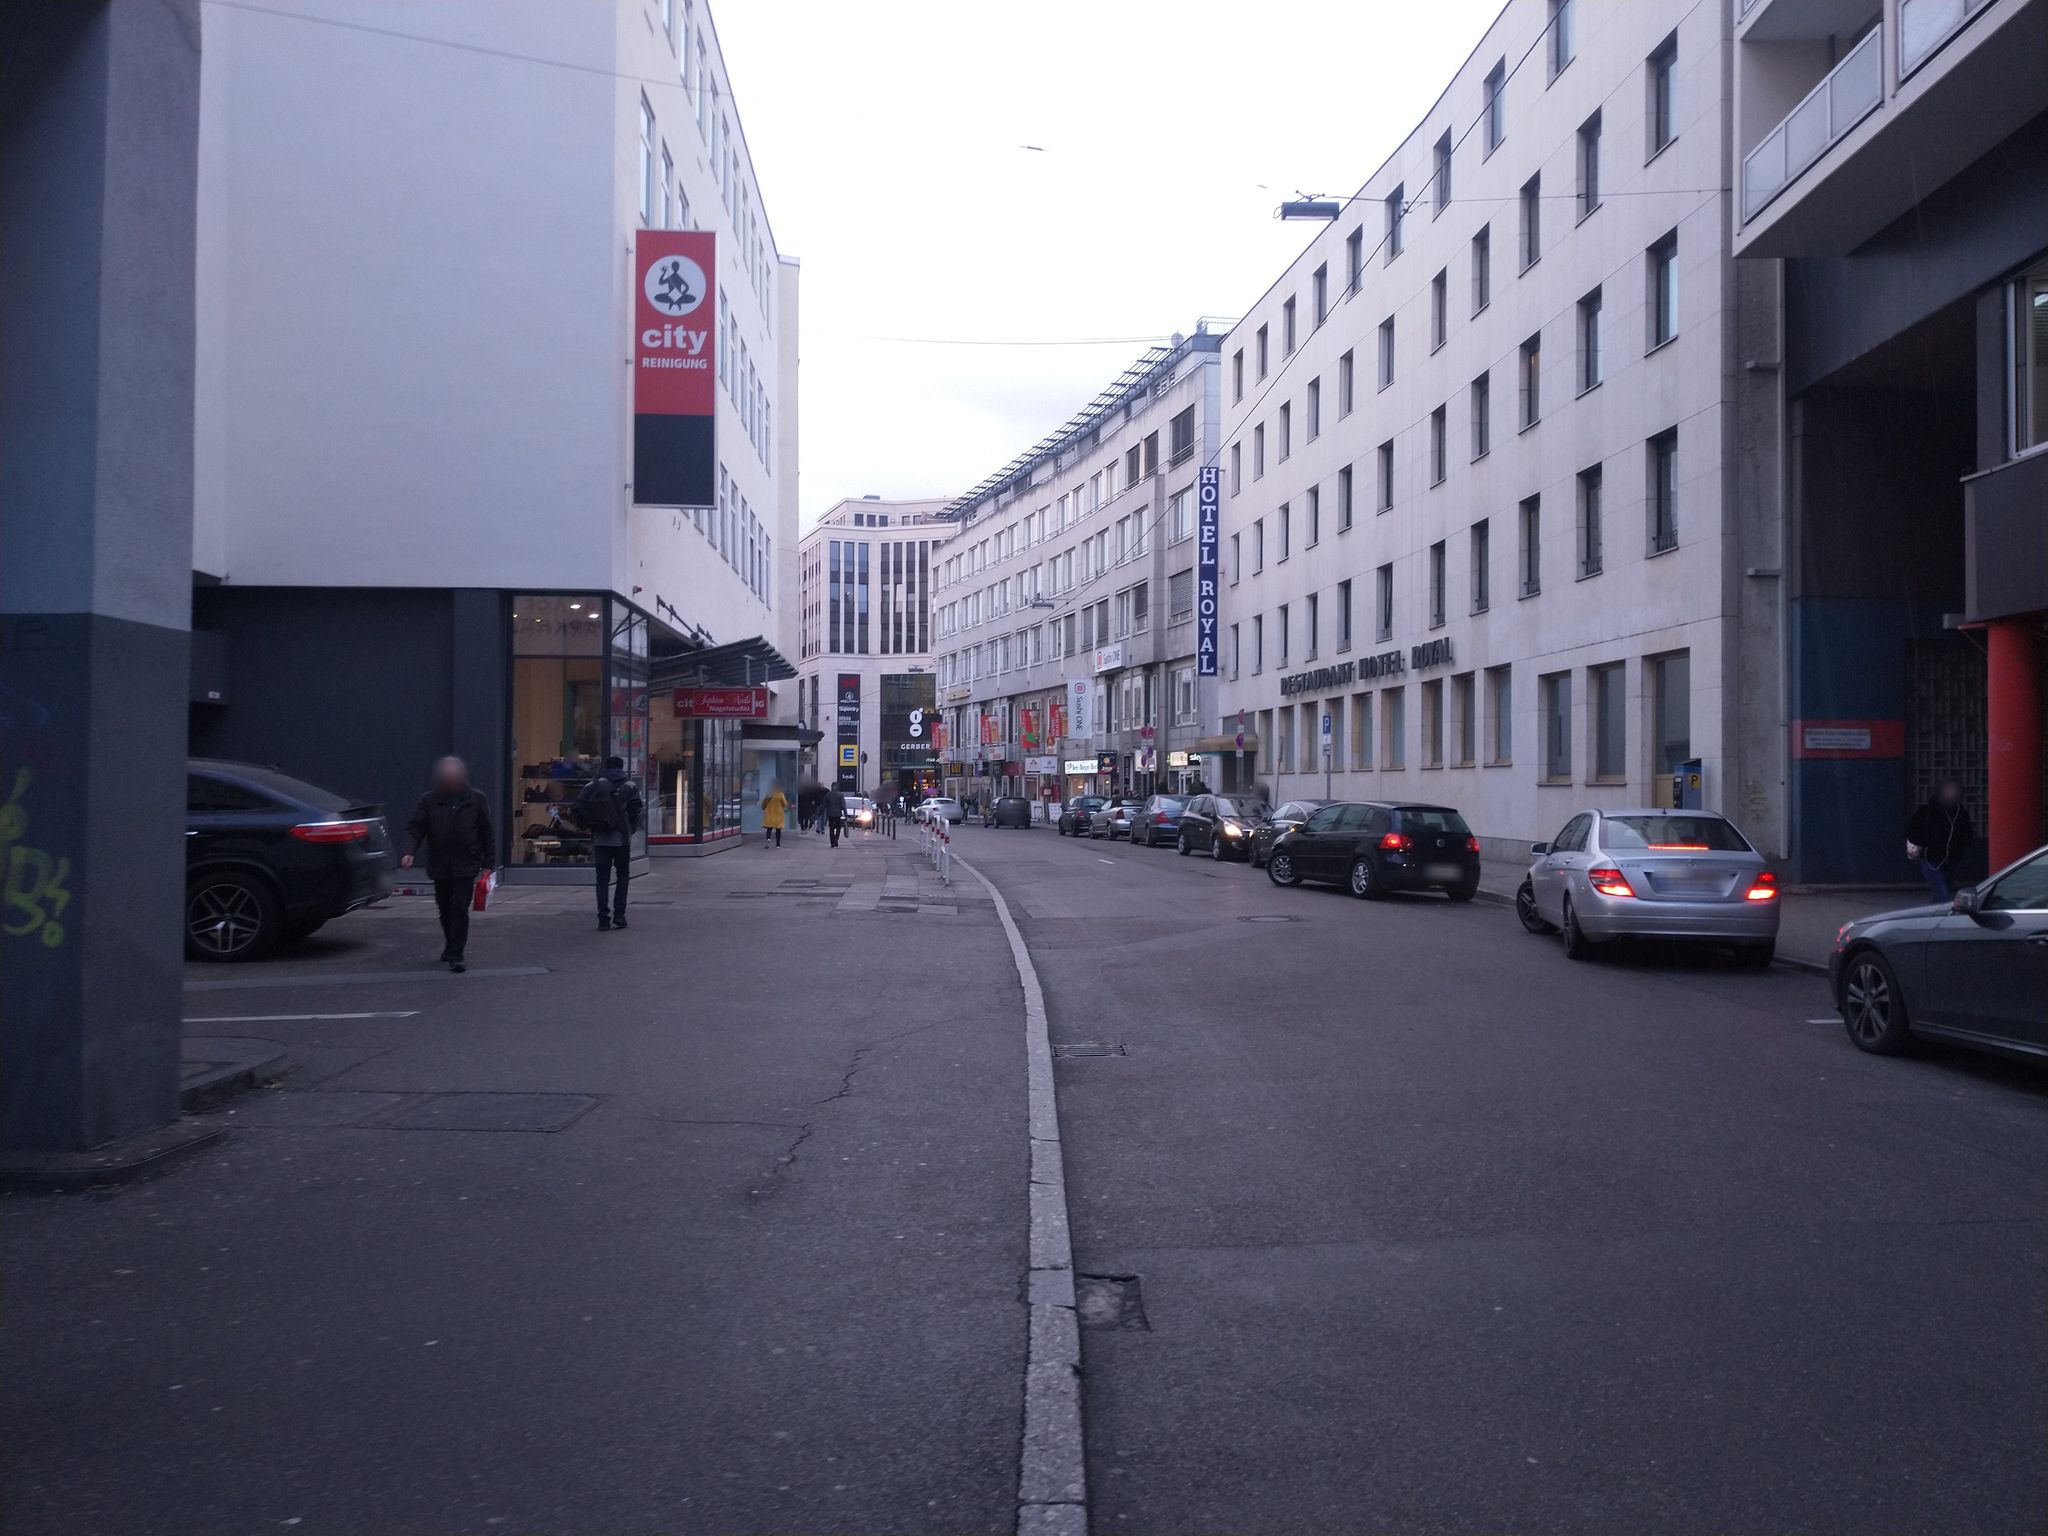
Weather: clear
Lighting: day
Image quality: good
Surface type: walking surface
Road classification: pedestrian, residential
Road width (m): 5
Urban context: urban centre
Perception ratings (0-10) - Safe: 6.56, Lively: 7.94, Beautiful: 5.99, Boring: 1.81, Depressing: 3.9, Wealthy: 5.22